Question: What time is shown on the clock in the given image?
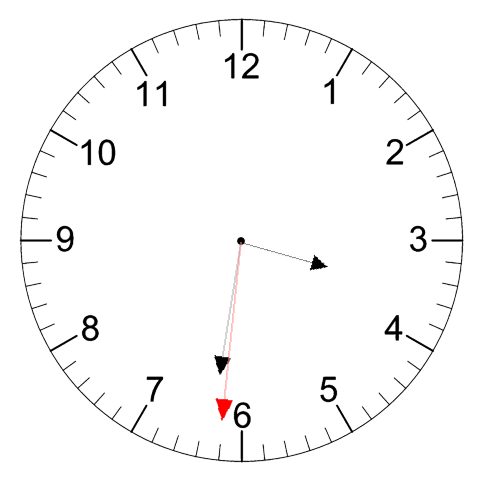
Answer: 03:31:31